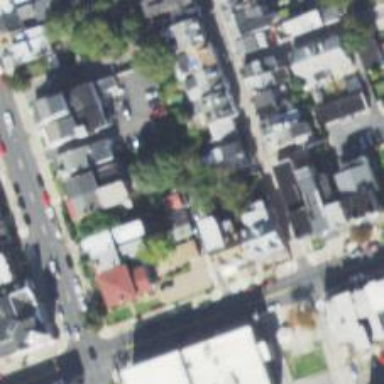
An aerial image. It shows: Alley classified as service road.